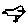
Label: bird